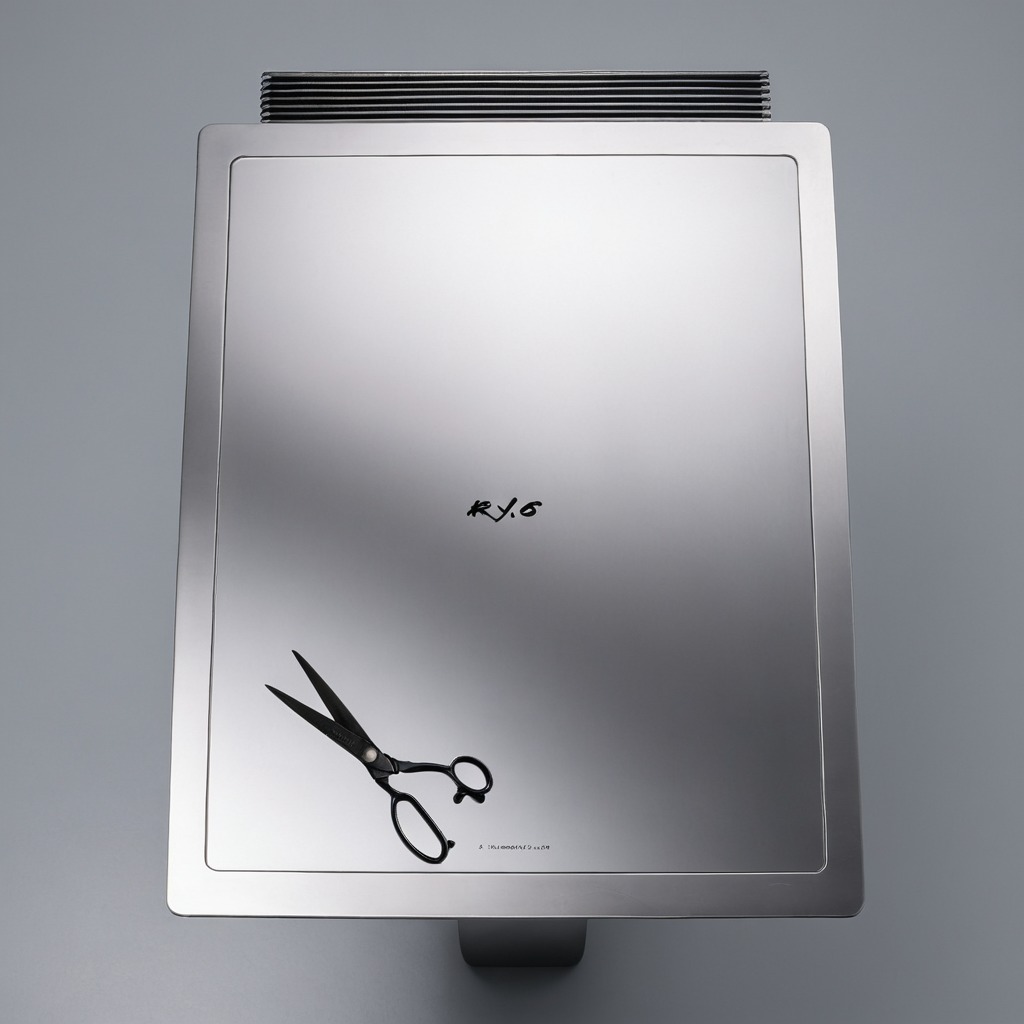
A scissor is lying on the stainless steel table in a high-end prototyping lab.